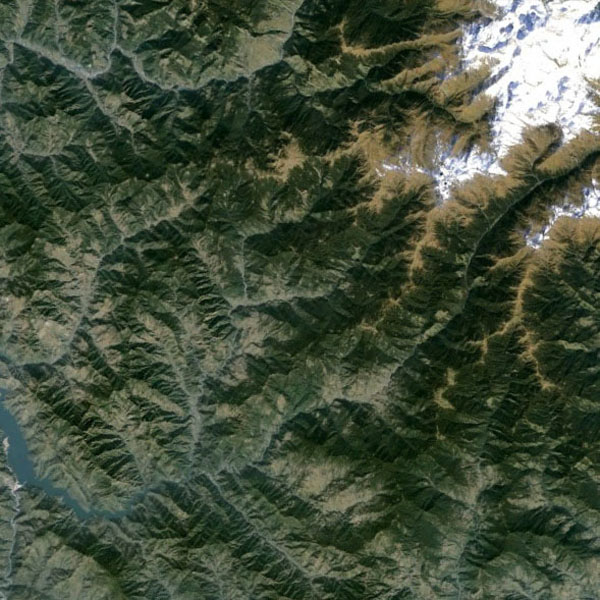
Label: Mountain